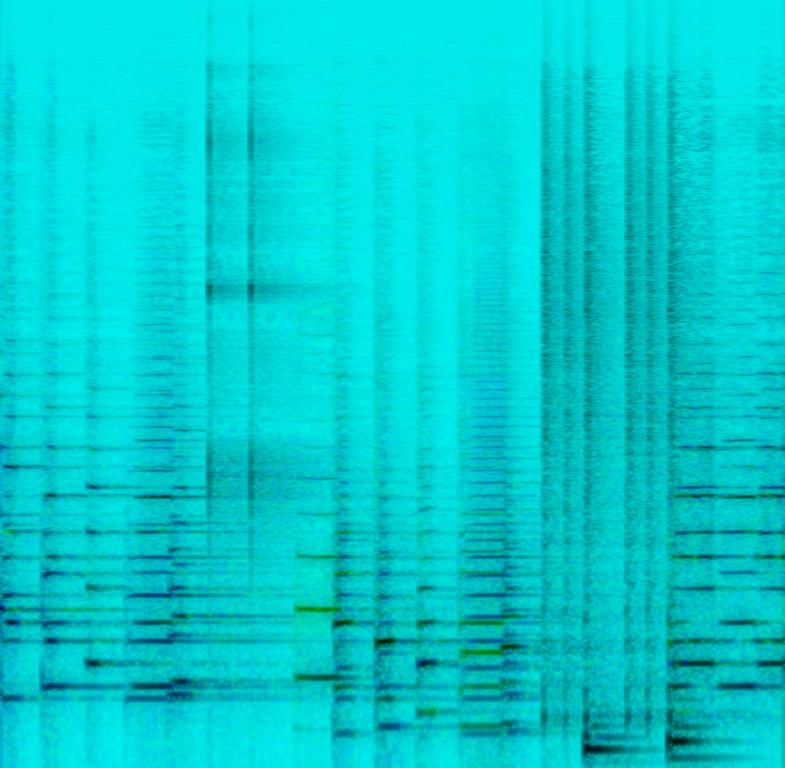
This music is a mellow instrumental. The tempo is slow with a mellifluous flute harmony with trumpet, trombone tuba accompaniment , lively drumming and bass cello. The music is playful, sunny, melodic, animated and pleasant.